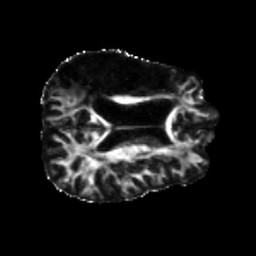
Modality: FA
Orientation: axial
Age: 54
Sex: male
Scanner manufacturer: siemens
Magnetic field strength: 3 T
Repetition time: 5.25 s
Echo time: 0.08 s